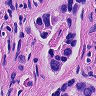
Metastatic tissue present: yes